Question: I am loading a page in an iframe. This is the code i am using:
File:
'''
<?php echo 'URL = '.$_REQUEST['url']; ?>
<iframe width="1015px" id="article_frame" src="<?php echo $_REQUEST['url']; ?>" style="border:0 none;" height="576px" sandbox="allow-scripts"></iframe>
'''
In my browser if i am browse this url:
> <URL>
then the $_REQUEST['url'] only showing the value partially. So my iframe not showing the actual page content. Please help me.

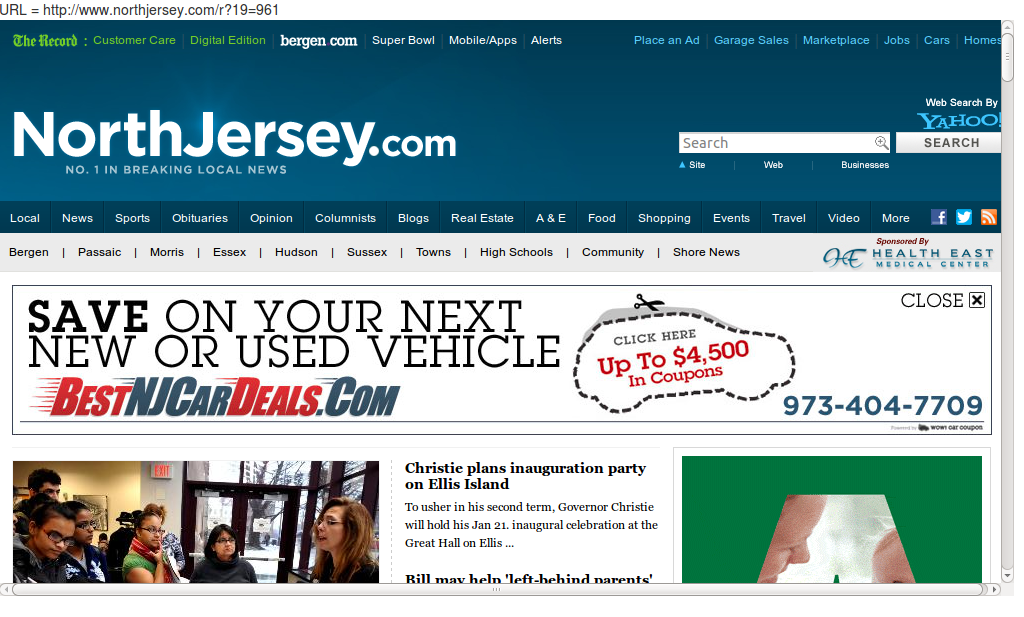
Answer: Let me simplify that URL for demonstration purposes:
'http://yoursite.com/iframe_load.html?url=http://theirsite.com/index.php?a=1&b=2'
Notice that their website's URL contains a query string ('index.php?a=1&b=2') as well. Because the URL contains '&', this is how PHP splits the string:
1. url=http://theirsite.com/index.php?a=1 &
2. b=2
As you see, 'url' now only holds a part of the URL, not the complete URL (because it was split by '&').
The '&' sign 'breaks' the URL too soon, so you have to replace it with something that doesn't break the URL.
'http://yoursite.com/iframe_load.html?url=http%3A%2F%2Ftheirsite.com%2Findex.php%3Fkey1%3Dval1%26key2%3Dval2'
(see that the part after 'iframe_load.html?url=' doesn't contain any '?' or '&' anymore)
If you link to from another page, you can use PHP's function <URL> to do this for you:
'''
<?php
// create a variable with the URL
// this is the normal URL, we will encode it later, when we echo it.
$other_websites_url = 'http://theirsite.com/index.php?key1=val1&key2=val2';
?>
<a href="http://yoursite.com/iframe_load.html?url=<?php echo urlencode($other_websites_url); ?>">Click to go to iframe_load.html</a>
<?php // ^ see, here we urlencode the URL, just before we paste it inside our own URL.
'''
Using 'urlencode()', the special characters in the URL (such as '&') are changed into HTML entities, so they (temporarily) loose their meaning, and don't break the URL. Don't worry, the URL will be decoded when you access it in iframe_load.html, so you'll have the correct URL for the iframe.
This is what their website's URL looks like when it's encoded: 'http%3A%2F%2Ftheirsite.com%2Findex.php%3Fkey1%3Dval1%26key2%3Dval2'
As you can see, '&' has been replaced with '%26', and other characters have been replaced as well. Now you can simply paste it into your URL:
'http://yoursite.com/iframe_load.html?url=http%3A%2F%2Ftheirsite.com%2Findex.php%3Fkey1%3Dval1%26key2%3Dval2'
Because the URL of the other website doens't contain '&' anymore, PHP won't split the URL.